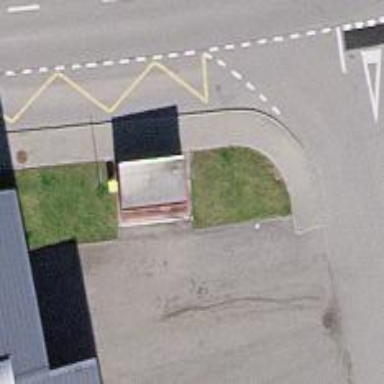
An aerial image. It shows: Bus stop with platform for public transport.